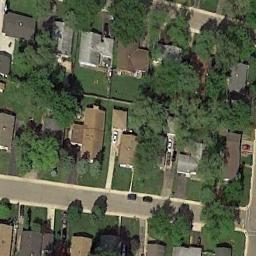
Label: medium_residential